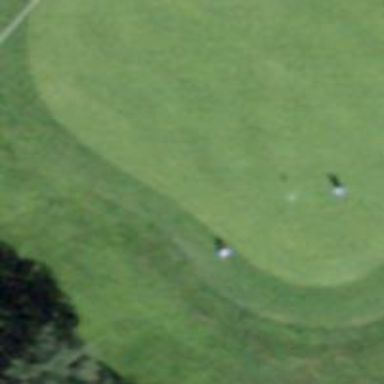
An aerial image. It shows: Golf green.